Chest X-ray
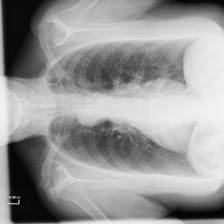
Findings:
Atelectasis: negative
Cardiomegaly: negative
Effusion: negative
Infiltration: negative
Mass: negative
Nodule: negative
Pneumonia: negative
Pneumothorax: negative
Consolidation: negative
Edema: negative
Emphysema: negative
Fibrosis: negative
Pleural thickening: negative
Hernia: negative